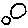
Label: circle